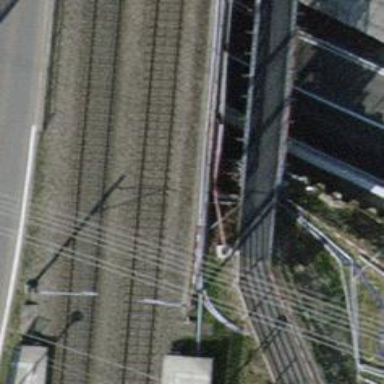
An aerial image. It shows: Bridge over electrified railway with contact line.